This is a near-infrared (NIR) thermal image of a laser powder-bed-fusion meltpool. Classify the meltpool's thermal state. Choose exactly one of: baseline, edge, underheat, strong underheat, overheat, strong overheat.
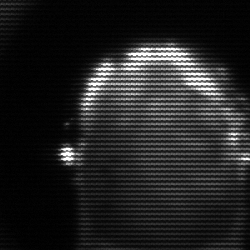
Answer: baseline